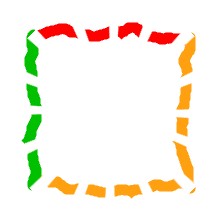
Shape: square